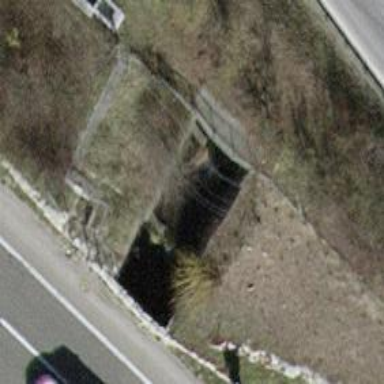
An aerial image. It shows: Tunnel.